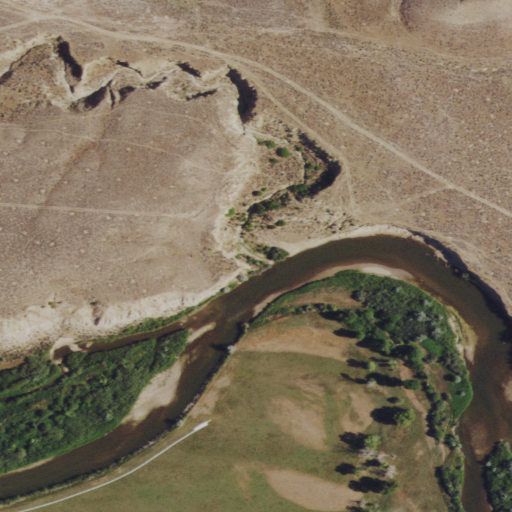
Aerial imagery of valley in Wyoming named Mitchell Draw containing shrub, woody wetlands, herbaceous wetlands, pasture, and open water